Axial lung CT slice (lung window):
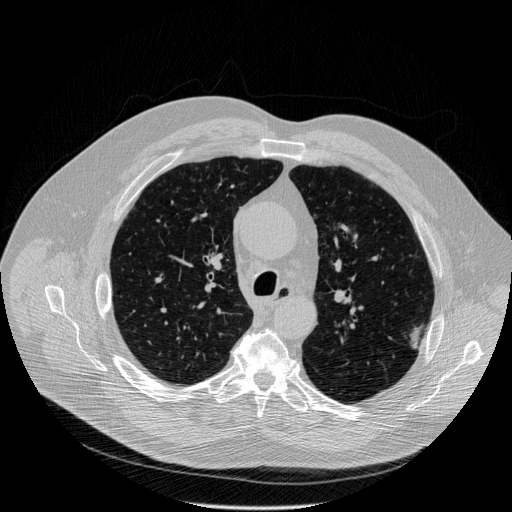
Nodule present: yes
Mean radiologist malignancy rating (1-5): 4